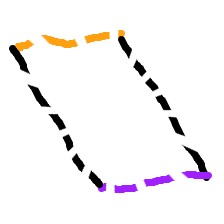
Shape: parallelogram